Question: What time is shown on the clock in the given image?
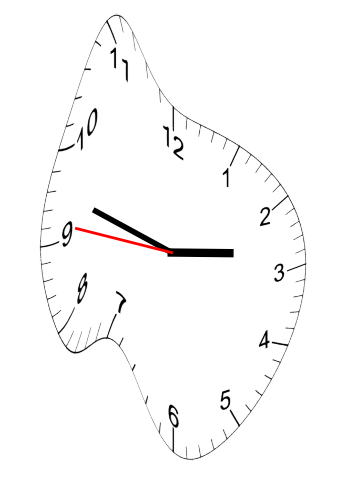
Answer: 02:47:46